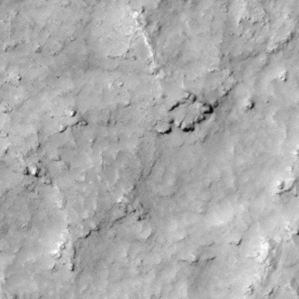
Label: non_frost